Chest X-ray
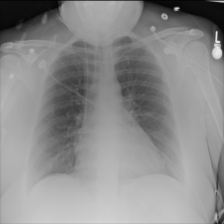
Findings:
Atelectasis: negative
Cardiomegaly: negative
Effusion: negative
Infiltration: negative
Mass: negative
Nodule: negative
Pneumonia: negative
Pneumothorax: negative
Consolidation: negative
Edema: negative
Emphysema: negative
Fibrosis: negative
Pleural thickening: negative
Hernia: negative